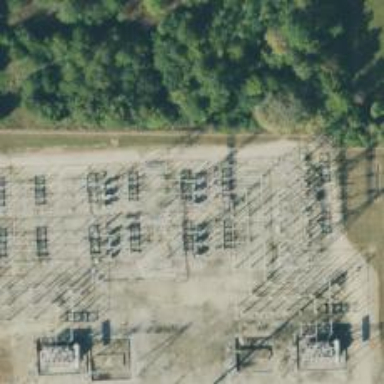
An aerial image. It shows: Switch for power supply.